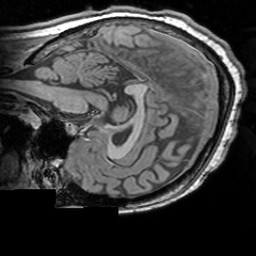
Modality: T1w
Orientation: sagittal
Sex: female
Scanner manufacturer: siemens
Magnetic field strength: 3 T
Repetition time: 1.63 s
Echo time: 0.00311 s